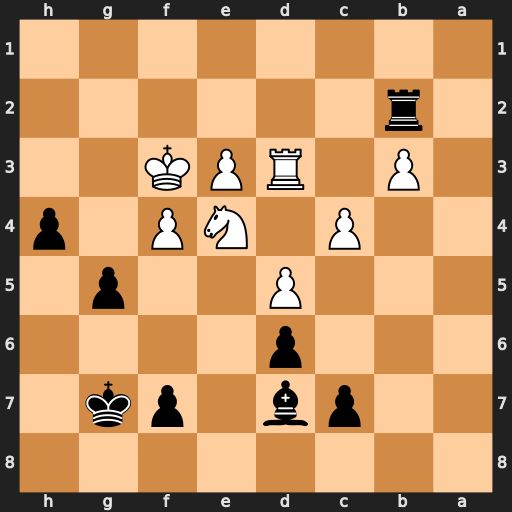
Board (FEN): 8/2pb1pk1/3p4/3P2p1/2P1NP1p/1P1RPK2/1r6/8
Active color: b
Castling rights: -
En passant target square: -
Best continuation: g4#